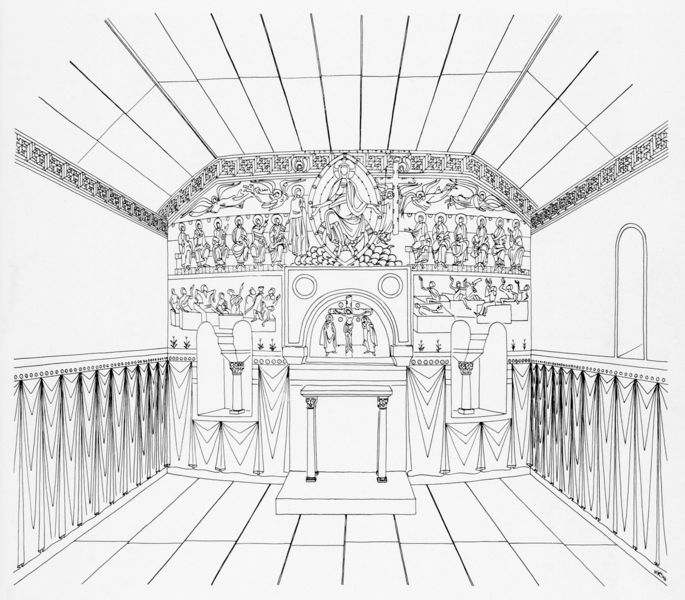
Titel: Reichenau-Oberzell, Stiftskirche
Standort: Reichenau-Oberzell (EU - D - BW - Bodenseegebiet)
Schlagwörter: fenster, skizze, zeichnung, malerei, kirche, boden, decke, mutter, perspektive, saal, vorhänge, kreuz, jungfrau, schwarzweiss, entwurf, altar, christus, jesus, jesus christus, chor, kapelle, kruzifix, plan, tempel, fresko, prunk, jünger, maria, madonna, gloriole, mutter gottes, erlöser, gottesmutter, tympanon, zeichung, apostel, freimaurer, messias, gottessohn, sohn gottes, griechisch orthodox, unsere liebe frau, heilige maria, christkind, madonna mit dem kind, freskop, christkönig, majestus domini, heilland, erretter, jesus von nazaret, gottesgebärerin, maria von nazaret